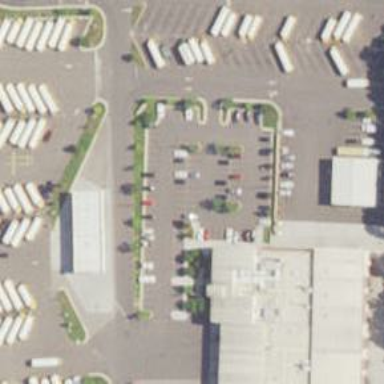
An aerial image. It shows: Parking area.